Question: I'd like to achieve a table with gradient on the border and div borders acting as is they were a whole item, by that I mean that the border color of the cells should be diferent.

That's what I've got so far:
'''
table tr:first-child td {
border-top: 0;
}
table tr:last-child td {
border-bottom: 0;
}
table tr td:last-child {
border-right: 0;
border-left: 0;
}
table tr td:first-child {
border-left: 0;
}
td {
border-right: 2px solid #bebebe;
border-bottom: 2px solid #bebebe;
}
td {
border-collapse: collapse;
}
table {
/*border-collapse: collapse;*/
border-style: solid;
border-width: 20px 20px;
border-image-source: linear-gradient(to bottom, #eee 0%, #bebebe 100%);
border-image-slice: 20;
border-image-repeat: stretch;
box-shadow: 0px 10px 10px black;
}
body {
background-color: #eee;
}
'''
'''
<table class="tablagradiente" align="center" width="41%">
<tr>
<td>
<p>Sesiones Ordinarias</p>
</td>
<td>
<p>Sesiones Extraordinarias</p>
</td>
</tr>
<tr>
<td>
<p>&nbsp;</p>
</td>
<td>
<p>Primera Sesion Extraordinaria 2015</p>
</td>
</tr>
</table>
'''
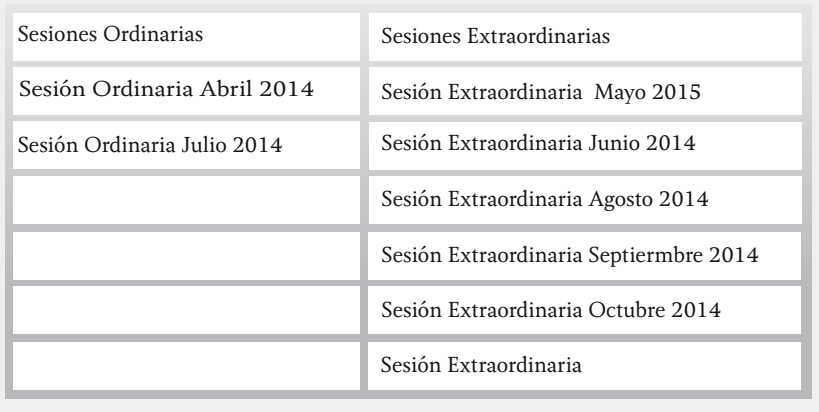
Answer: ## Solution
You can actually achieve what you want without 'border-image' property just by setting the following:
'''
table {
background-image: linear-gradient(to bottom, red 0%, blue 100%); /* the gradient */
background-origin: border-box; /* set background to start from border-box */
border-spacing: 5px; /* space between each cell */
border: 5px solid transparent; /* optional */
}
'''
- <URL>
---
## Explanation
In essence what we are doing here is the following:
- 'linear-gradient''background'- 'border-box''background-origin'<URL>- 'background''table'- 'border'
'''
table {
background-image: linear-gradient(to bottom, red 0%, blue 100%); /* the gradient */
background-origin: border-box; /* set background to start from border-box */
border-spacing: 5px; /* space between each cell */
border: 5px solid transparent; /* optional */
}
body {
background-color: #eee;
}
/* Just for demo */
table {
width: 500px;
}
td {
background: white; /* if not set cell would also be transparent and show the gradient */
}
'''
'''
<!-- prefix free lib for older browsers -->
<script src="https://cdnjs.cloudflare.com/ajax/libs/prefixfree/1.0.7/prefixfree.min.js"></script>
<table class="tablagradiente" align="center" width="41%">
<tr>
<td><p>Sesiones Ordinarias</p></td>
<td><p>Sesiones Extraordinarias</p></td>
</tr>
<tr>
<td><p>&nbsp;</p></td>
<td><p>Primera Sesion Extraordinaria 2015</p></td>
</tr>
<tr>
<td><p>&nbsp;</p></td>
<td><p>Primera Sesion Extraordinaria 2015</p></td>
</tr>
<tr>
<td><p>&nbsp;</p></td>
<td><p>Primera Sesion Extraordinaria 2015</p></td>
</tr>
</table>
'''